【题型】解答题　【知识点】解析几何　【难度】medium
已知抛物线$\Gamma: y^2 = 4x$, 点$F$为$\Gamma$的焦点, $A,B,M$为$\Gamma$上互异的三点.

(1) 若$|FM| = 2$, 求$M$的坐标;

(2) 过点$F$的直线交抛物线于$P$、$Q$两点, 求$\overrightarrow{OP} \cdot \overrightarrow{OQ}$的值(其中$O$为坐标原点);

(3) 若$\triangle ABM$为等腰直角三角形, 求$\triangle ABM$面积的最小值.
【解答】
【详解】
(1) 不妨设$M\left(\dfrac{y_0^2}{4},y_0\right)$，因为$|FM| = 2 = \dfrac{y_0^2}{4} + 1$，可得$y_0^2 = 4$，解得$y_0 = \pm 2$，

则$M$的坐标为$(1,2)$或$(1,-2)$；

(2) 由题知，直线斜率不为0，故可设过焦点$F$的直线为$x = my + 1$，设点$P(x_1,y_1)$，$Q(x_2,y_2)$，

联立$\begin{cases}y^2 = 4x, \\ x = my + 1\end{cases}$,得$y^2 - 4my - 4 = 0$，$\begin{cases}y_1 + y_2 = 4m\\ y_1 \cdot y_2 = -4\end{cases}$，

则$\overrightarrow{OP} \cdot \overrightarrow{OQ} = x_1x_2 + y_1y_2 = \dfrac{1}{16}y_1^2 \cdot y_2^2 + y_1y_2 = -3$.

(3) 若三角形$ABM$为等腰直角三角形，

不妨设$\angle AMB = \dfrac{\pi}{2}$，$M\left(\dfrac{y_0^2}{4},y_0\right)$，因为$\overrightarrow{AM} \perp \overrightarrow{BM}$，且$|\overrightarrow{AM} | = |\overrightarrow{BM}|$，

不妨设$A\left(\dfrac{y_0^2}{4} + s,y_0 + t\right)$，$B\left(\dfrac{y_0^2}{4} + t,y_0 - s\right)$，$st \neq 0$，

此时$|\overrightarrow{AM}| = |\overrightarrow{BM}| = \sqrt{s^2 + t^2}$，

代入抛物线方程可得：
$\begin{cases}(y_0 + t)^2 = 4\left(\dfrac{y_0^2}{4} + s\right) \\ (y_0 - s)^2 = 4\left(\dfrac{y_0^2}{4} + t\right)\end{cases}$，

解得$y_0 = \dfrac{4s - t^2}{2t} = \dfrac{4t - s^2}{-2s}$，

所以$-4s^2 + st^2 = 4t^2 - s^2t$，

整理得$s^2 + t^2 = \dfrac{st(s + t)}{4}$，

由于$st \le \dfrac{s^2 + t^2}{2}$，当且仅当$s = t$时等号成立，

$\dfrac{s + t}{2} \le \sqrt{\dfrac{s^2 + t^2}{2}}$，当且仅当$s = t > 0$时等号成立，

则$s^2 + t^2 \le \dfrac{\sqrt{2} \cdot \sqrt{s^2 + t^2} \cdot \dfrac{s^2 + t^2}{2}}{4}$，即$s^2 + t^2 \ge 32$，

当且仅当$s = t = 4$时等号成立，

所以$S_{\triangle ABM} = \dfrac{1}{2}|\overrightarrow{AM}||\overrightarrow{BM}| = \dfrac{s^2 + t^2}{2} \ge 16$，

当且仅当$s = t = 4$，$y_0 = 0$时，三个顶点坐标为$(0,0)$，$(4,4)$，$(4,-4)$，

此时三角形$ABM$面积的最小值为16.

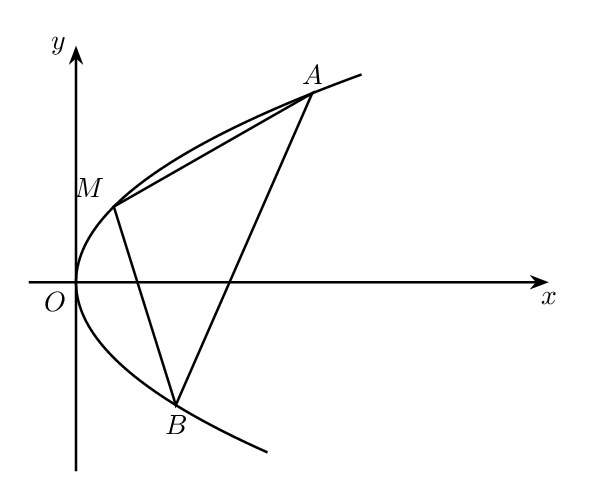